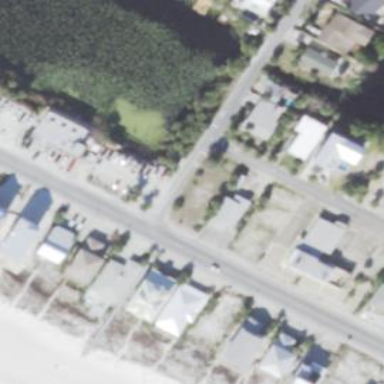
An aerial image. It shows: This residential area consists of single-family homes.